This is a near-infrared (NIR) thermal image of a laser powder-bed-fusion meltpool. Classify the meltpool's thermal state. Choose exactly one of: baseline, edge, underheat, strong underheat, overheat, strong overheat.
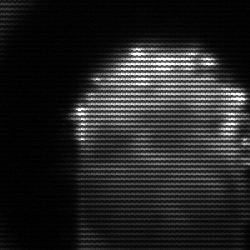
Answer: baseline